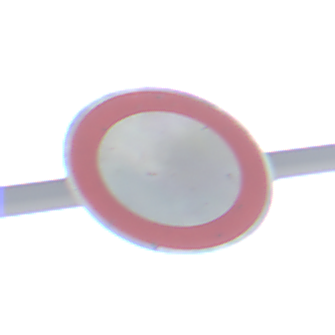
Verkehrszeichen: VerbotFahrzeugeAllerArt
Umgebung: Outdoor, Urban
Tageszeit: MorningAfternoon
Wetter: PartlyCloudy
Licht: Natural
Jahreszeit: NotSpecified
Kontrast: HighContrast